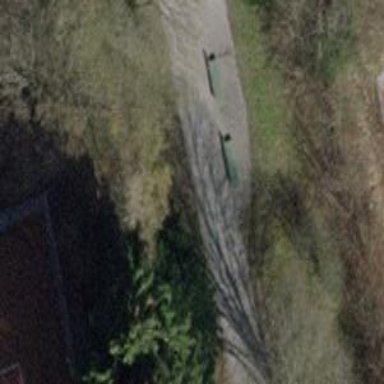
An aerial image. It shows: Bench.